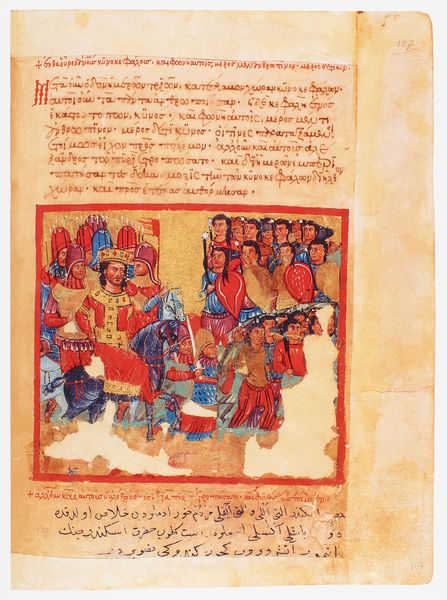
Titel: Der griechische Alexanderroman
Institution: Venedig, Hellenic Institute Codex Gr. 5
Schlagwörter: blau, kampf, mann, gelb, menschen, braun, haar, männer, schwarz, rot, rock, rahmen, gehen, gold, blatt, frontal, krone, pferd, pferde, reiter, reiten, schrift, papier, rahmung, fahne, lila, vergilbt, figuren, krieg, schlacht, kaiser, könig, soldaten, schild, buch, vergoldet, orient, seite, schwert, text, beschriftung, helm, herrscher, ritter, rüstung, buchdruck, buchseite, reihen, fragment, helme, arabisch, jesus, griechisch, speer, speere, ankunft, arabien, islam, handschrift, schilde, alexander, schutzschild, 1200, alexanderroman, tuchmalerei, roter könig mit soldaten